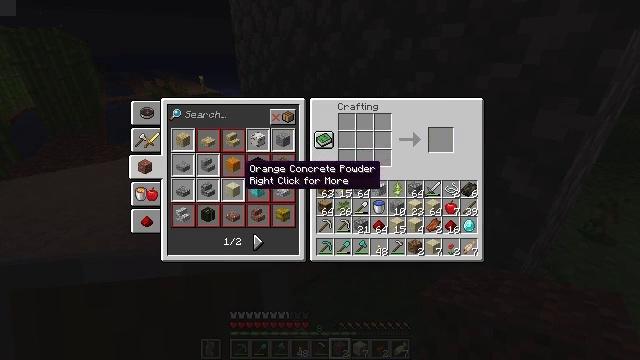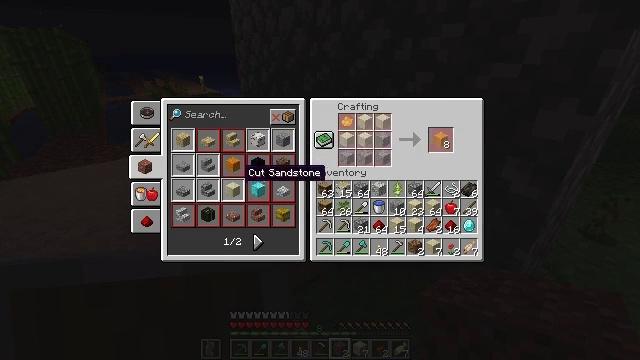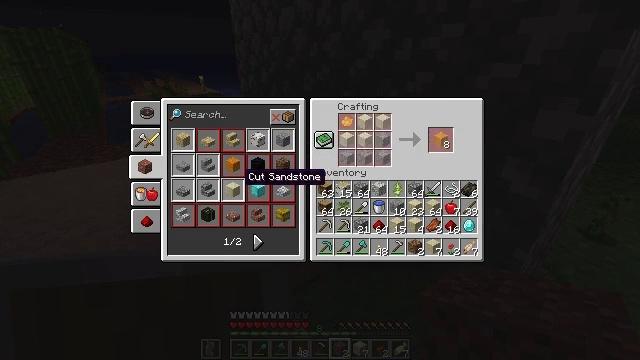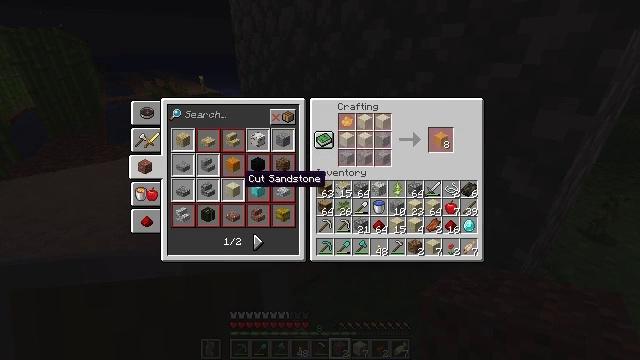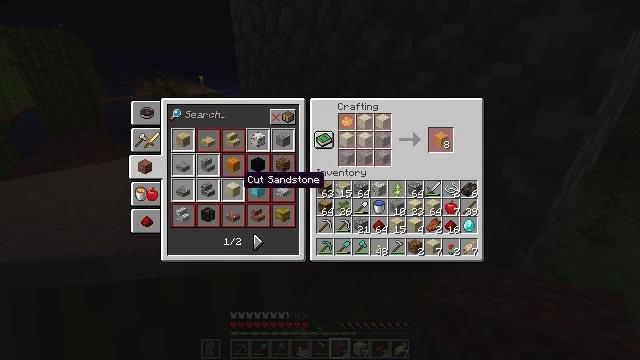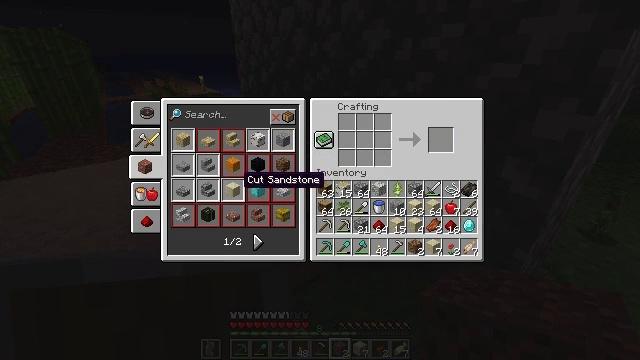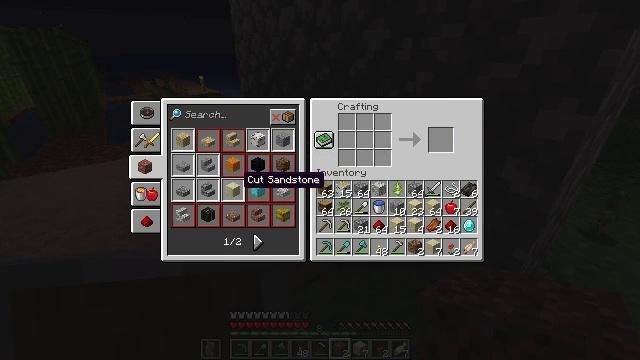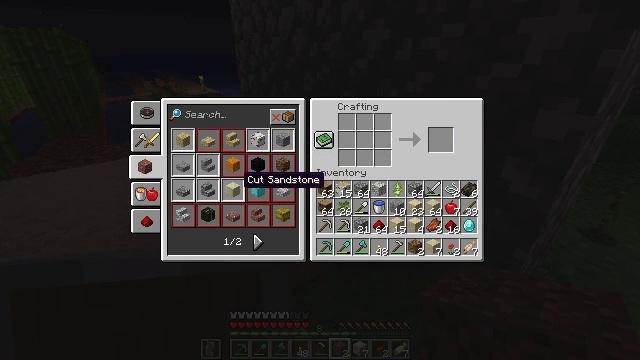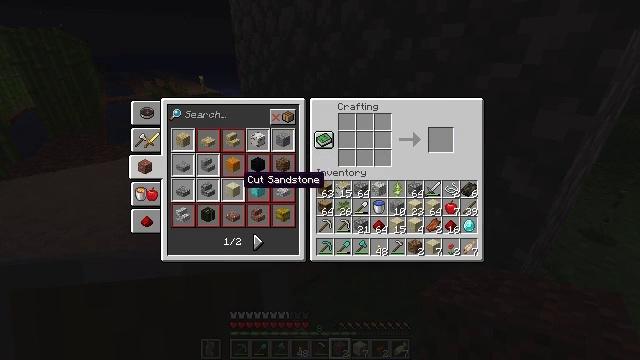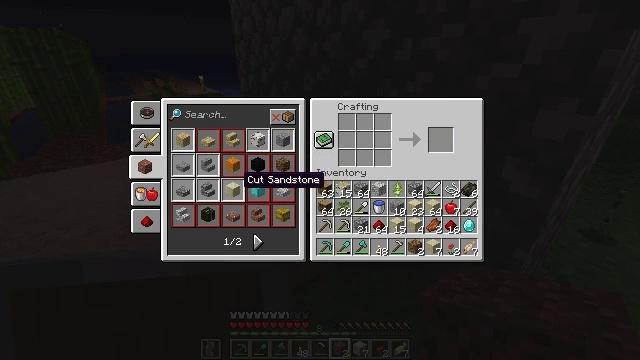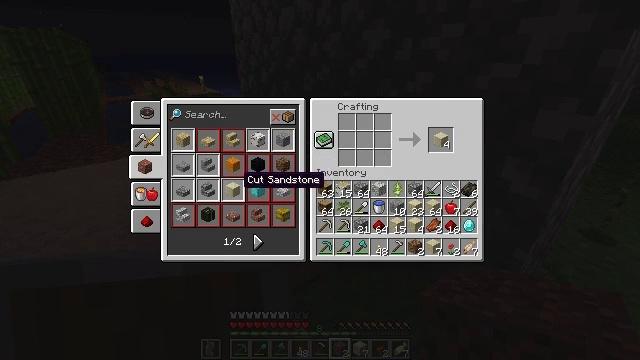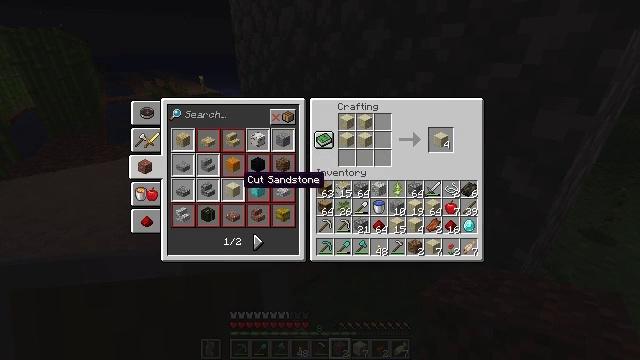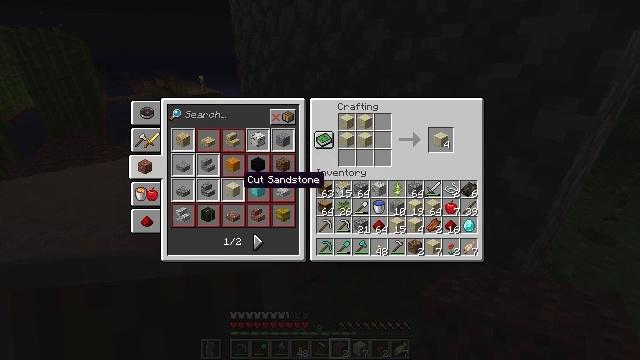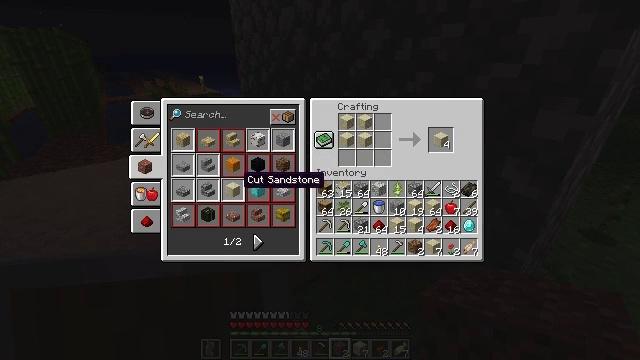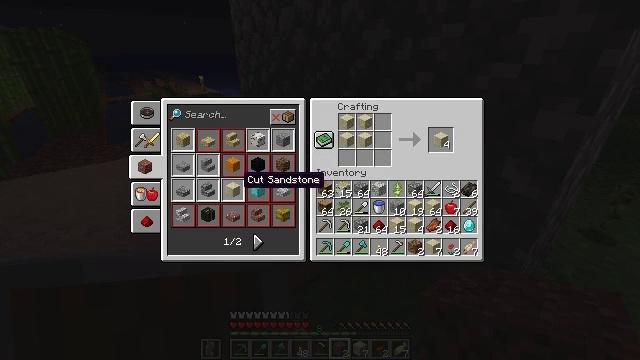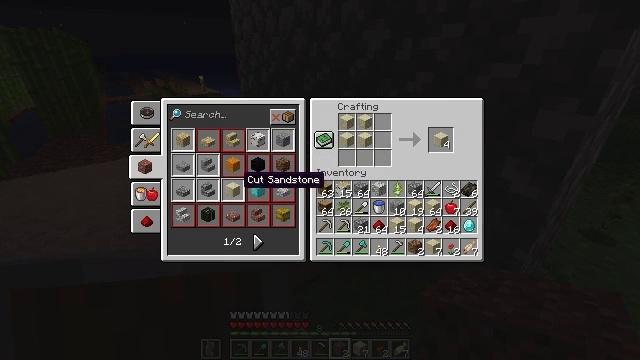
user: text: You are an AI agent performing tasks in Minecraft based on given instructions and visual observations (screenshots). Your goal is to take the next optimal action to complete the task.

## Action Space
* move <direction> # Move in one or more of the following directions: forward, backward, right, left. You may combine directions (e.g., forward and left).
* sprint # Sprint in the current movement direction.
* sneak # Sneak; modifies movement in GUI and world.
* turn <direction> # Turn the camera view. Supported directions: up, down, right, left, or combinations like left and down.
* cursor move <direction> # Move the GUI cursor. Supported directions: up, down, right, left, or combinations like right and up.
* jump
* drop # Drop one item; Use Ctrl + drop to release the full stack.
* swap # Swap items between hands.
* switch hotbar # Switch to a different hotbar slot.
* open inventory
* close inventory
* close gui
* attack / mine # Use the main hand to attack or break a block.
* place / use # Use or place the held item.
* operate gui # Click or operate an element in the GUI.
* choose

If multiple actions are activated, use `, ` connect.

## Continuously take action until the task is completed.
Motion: motion action
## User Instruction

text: Use sandstone in the crafting grid to make a sandstone wall.
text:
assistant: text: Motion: no_op
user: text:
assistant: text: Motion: no_op
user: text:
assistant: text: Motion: no_op
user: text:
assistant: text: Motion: no_op
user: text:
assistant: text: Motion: operate gui
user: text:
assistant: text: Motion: operate gui
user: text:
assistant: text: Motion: operate gui
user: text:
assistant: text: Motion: operate gui
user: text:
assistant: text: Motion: no_op
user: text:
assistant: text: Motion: no_op
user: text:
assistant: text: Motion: no_op
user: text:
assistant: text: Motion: no_op
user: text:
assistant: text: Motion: no_op
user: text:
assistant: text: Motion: no_op
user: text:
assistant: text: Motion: no_op
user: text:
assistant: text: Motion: no_op
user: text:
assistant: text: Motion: no_op
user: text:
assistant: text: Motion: no_op
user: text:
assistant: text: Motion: no_op
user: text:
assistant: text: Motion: no_op
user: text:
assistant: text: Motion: no_op
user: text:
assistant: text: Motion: no_op
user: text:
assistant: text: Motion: no_op
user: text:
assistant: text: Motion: cursor move right and up
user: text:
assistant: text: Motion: cursor move right and up
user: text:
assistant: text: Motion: cursor move right and up
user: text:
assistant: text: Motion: cursor move right
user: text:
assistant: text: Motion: no_op
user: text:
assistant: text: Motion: no_op
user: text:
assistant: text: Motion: no_op